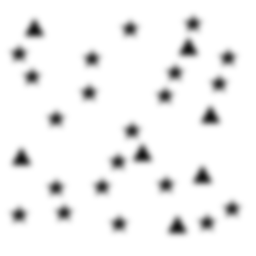
Squares: 0
Triangles: 7
Stars: 21
Total shapes: 28